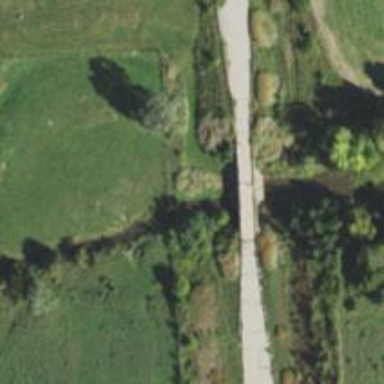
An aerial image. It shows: Residential road with bridge.